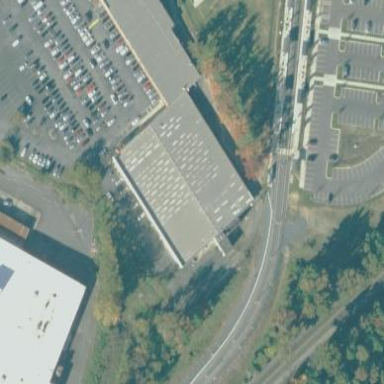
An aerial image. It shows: Retail building.